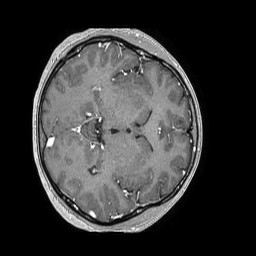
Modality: T1w
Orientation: axial
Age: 33
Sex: male
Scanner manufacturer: philips
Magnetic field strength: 1.5 T
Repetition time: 0.007581 s
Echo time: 0.00347 s